Question: I have in my html angularjs select with null posibility:
'''
<span class="nullable">
<select ng-model="ViewLevel" ng-change="selChanged()"
ng-options="camptype.name for camptype in campTypes">
<option value="">-- choose campaign type --</option>
</select>
</span>
'''
and in js controller method to check if user selected something from list or nullable option
'''
$scope.selChanged = function() {
if ($scope.ViewLevel == null) {
$scope.getTypeData();
console.log("nullek");
} else {
$scope.getCampaignData();
console.log("nie nullek");
}
}
'''
But it doesn't work. Always if clause is true, even if in firebug I can see that ViewLevel is not null. Why?
EDIT: screen from firebug
ViewLevel is an object with property but if clause was true:

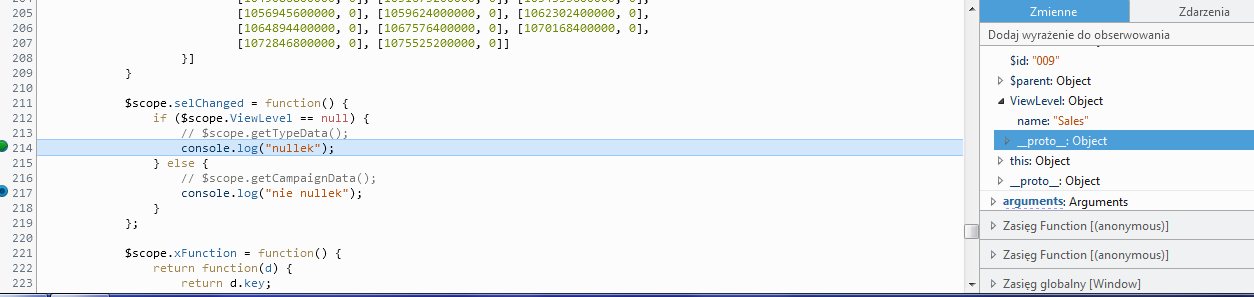
Answer: rather than checking against null, using ! operator, it will check for both null/undefined
'''
$scope.selChanged = function() {
if (!$scope.ViewLevel) {
$scope.getTypeData();
console.log("nullek");
} else {
$scope.getCampaignData();
console.log("nie nullek");
}
}
'''
as per angularjs recommendation: your ngModel must have a dot, and that would solve the problem for you.
'''
//somewhere in your controller
$scope.selected = {}
'''
and then in your html
'''
<select ng-model="selected.ViewLevel" ng-change="selChanged()"
ng-options="camptype.name for camptype in campTypes">
<option value="">-- choose campaign type --</option>
</select>
'''
and then again fix if in your function. check for $scope.selected.ViewLevel
'''
$scope.selChanged = function() {
if (!$scope.selected.ViewLevel) {
$scope.getTypeData();
console.log("nullek");
} else {
$scope.getCampaignData();
console.log("nie nullek");
}
}
'''